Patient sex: M
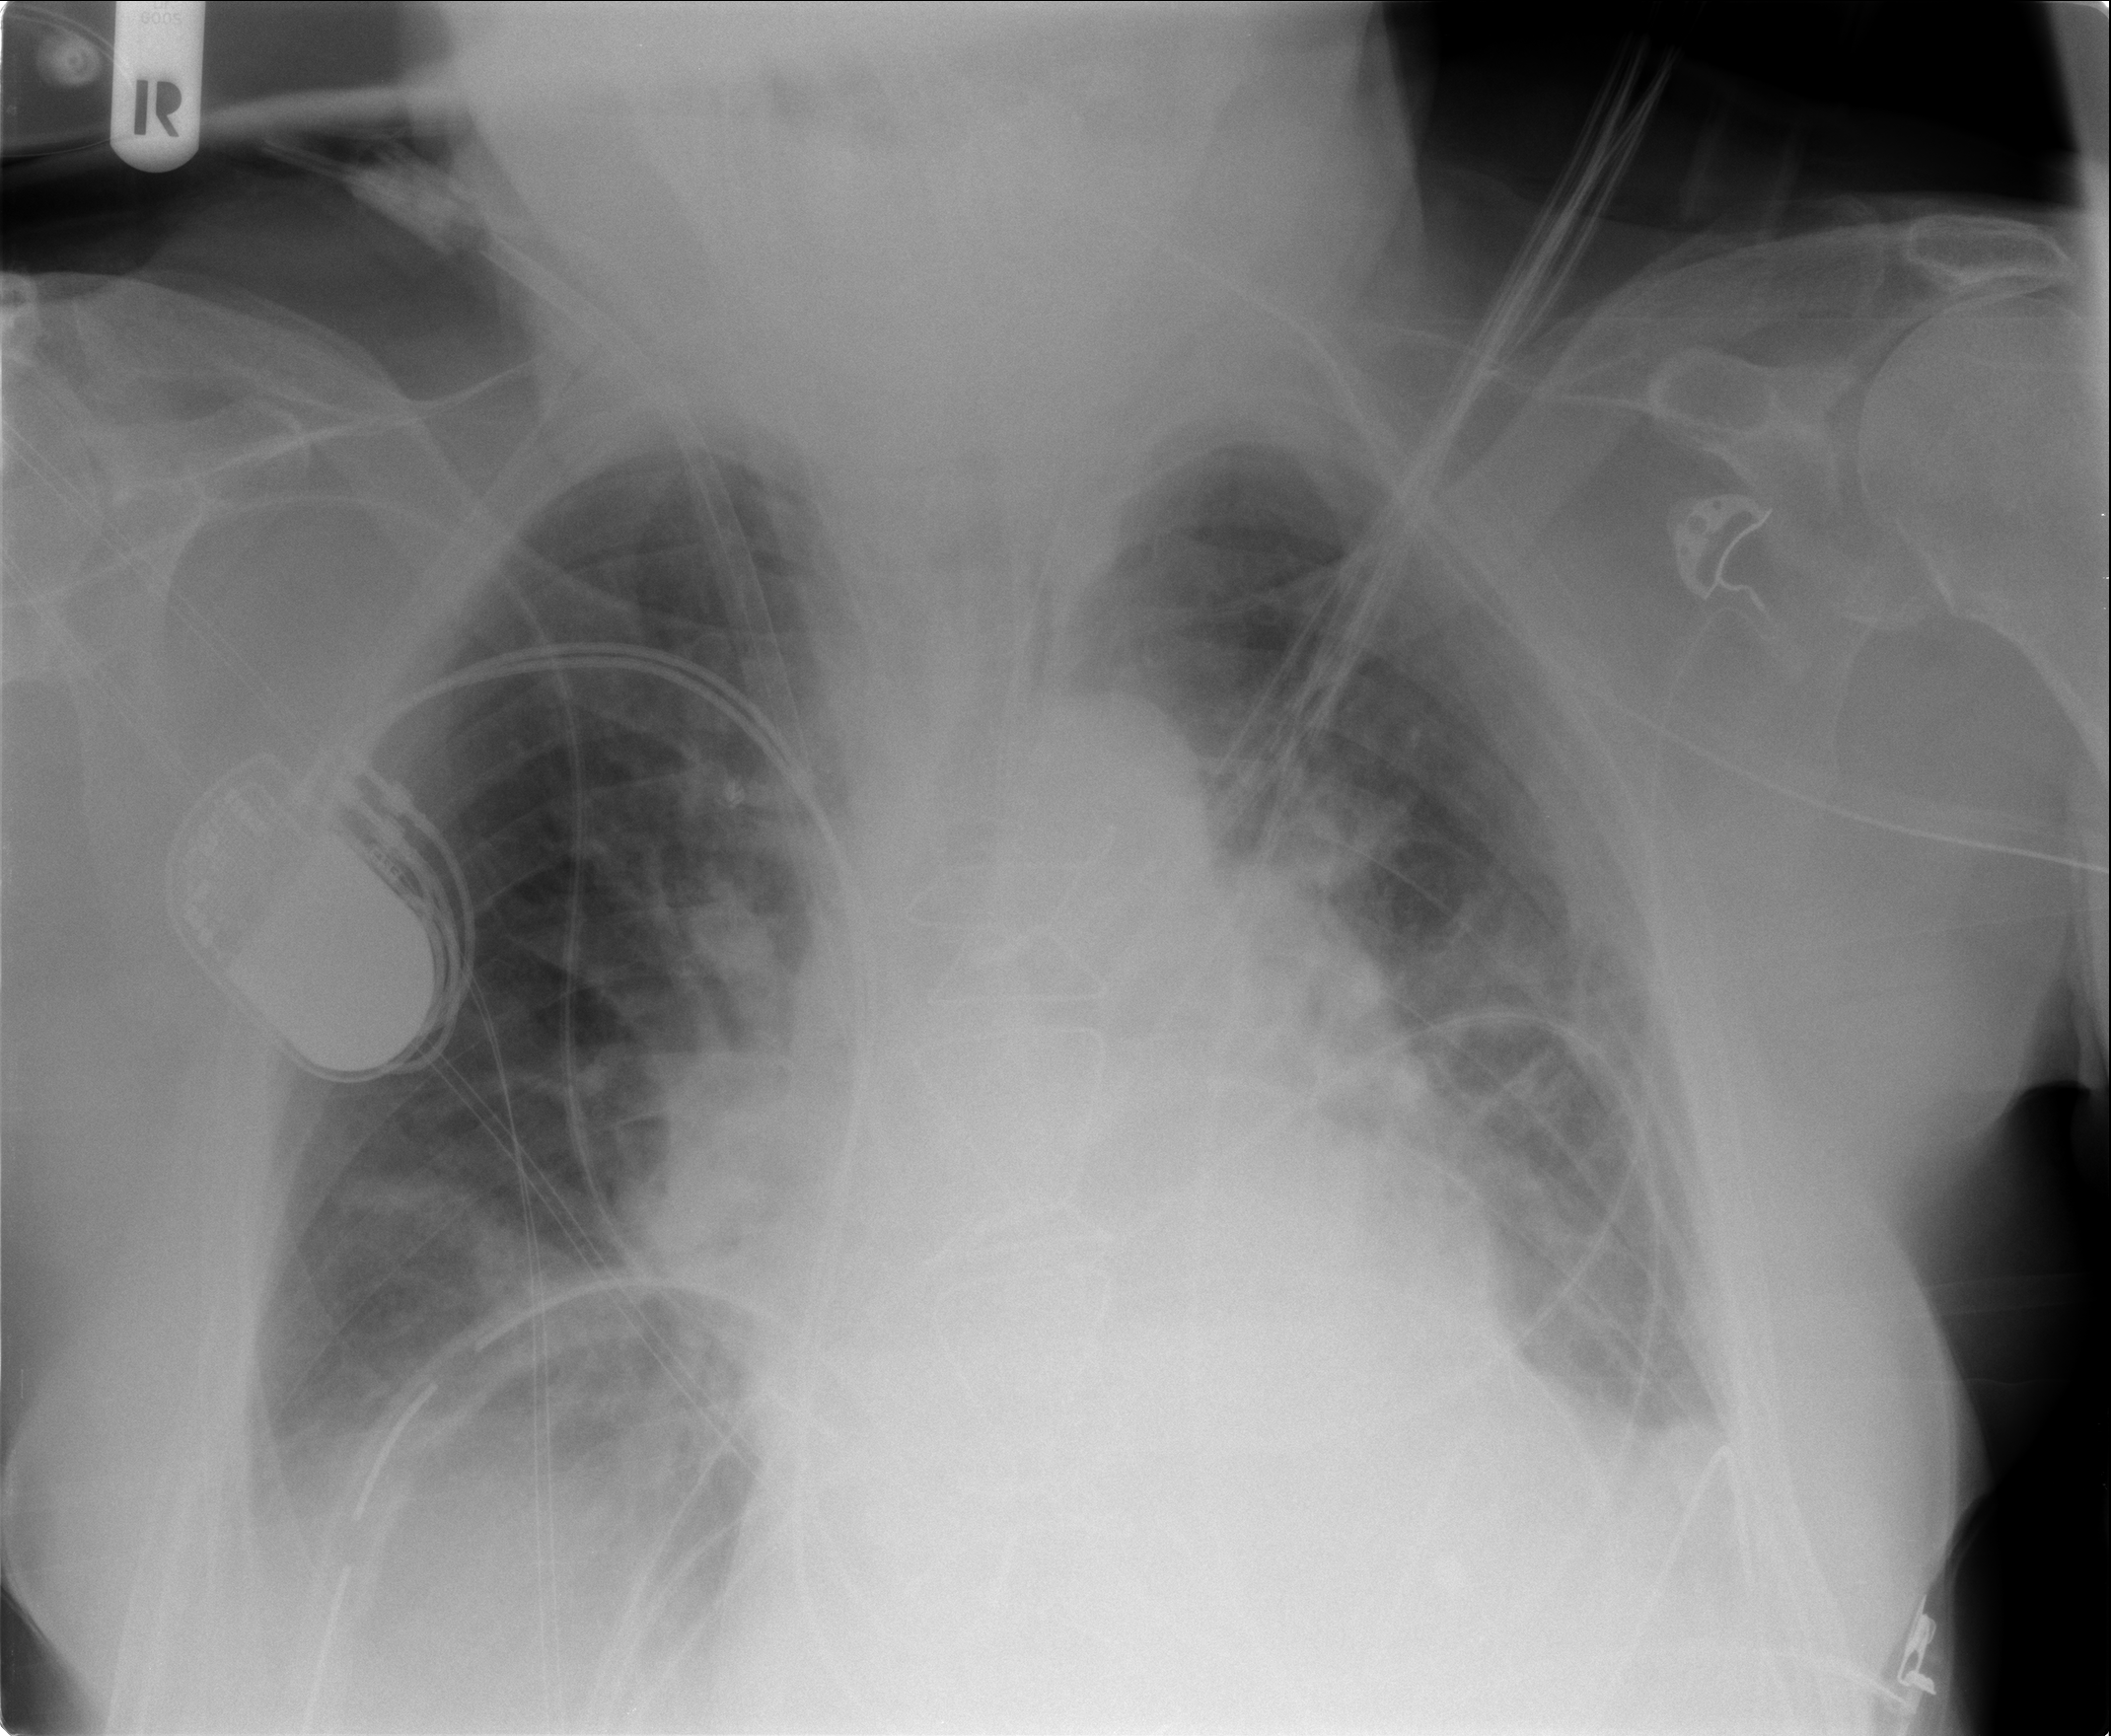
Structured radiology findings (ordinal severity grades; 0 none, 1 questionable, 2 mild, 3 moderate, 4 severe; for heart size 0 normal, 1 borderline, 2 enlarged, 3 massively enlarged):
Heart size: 2
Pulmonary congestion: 3
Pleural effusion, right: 2
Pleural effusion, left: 2
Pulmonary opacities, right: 2
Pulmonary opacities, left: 2
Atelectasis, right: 2
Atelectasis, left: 2